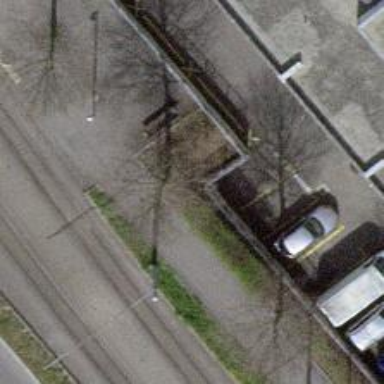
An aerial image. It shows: Retaining wall.